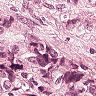
Metastatic tissue present: yes